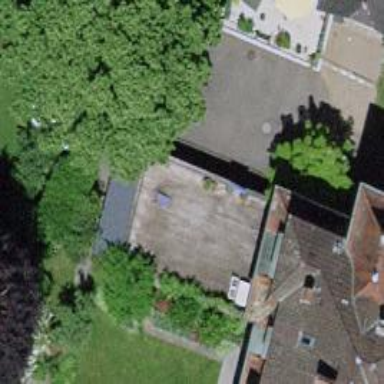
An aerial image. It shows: Group of garages.